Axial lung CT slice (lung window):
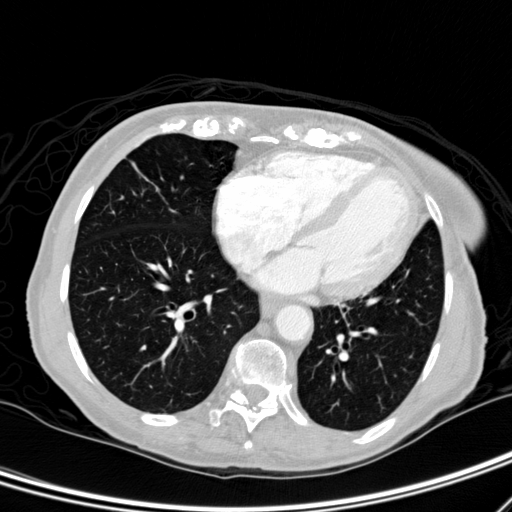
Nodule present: no